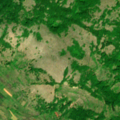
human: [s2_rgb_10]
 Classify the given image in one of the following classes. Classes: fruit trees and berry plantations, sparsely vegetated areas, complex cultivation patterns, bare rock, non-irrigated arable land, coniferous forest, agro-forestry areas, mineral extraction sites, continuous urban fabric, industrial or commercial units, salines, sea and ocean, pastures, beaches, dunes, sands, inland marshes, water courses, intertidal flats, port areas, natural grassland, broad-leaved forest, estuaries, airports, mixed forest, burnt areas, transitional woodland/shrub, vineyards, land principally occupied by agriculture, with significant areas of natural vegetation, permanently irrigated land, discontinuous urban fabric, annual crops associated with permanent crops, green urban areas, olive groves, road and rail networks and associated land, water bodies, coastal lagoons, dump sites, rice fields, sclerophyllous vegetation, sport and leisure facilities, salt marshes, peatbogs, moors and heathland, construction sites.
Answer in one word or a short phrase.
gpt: pastures, complex cultivation patterns, broad-leaved forest, natural grassland, transitional woodland/shrub